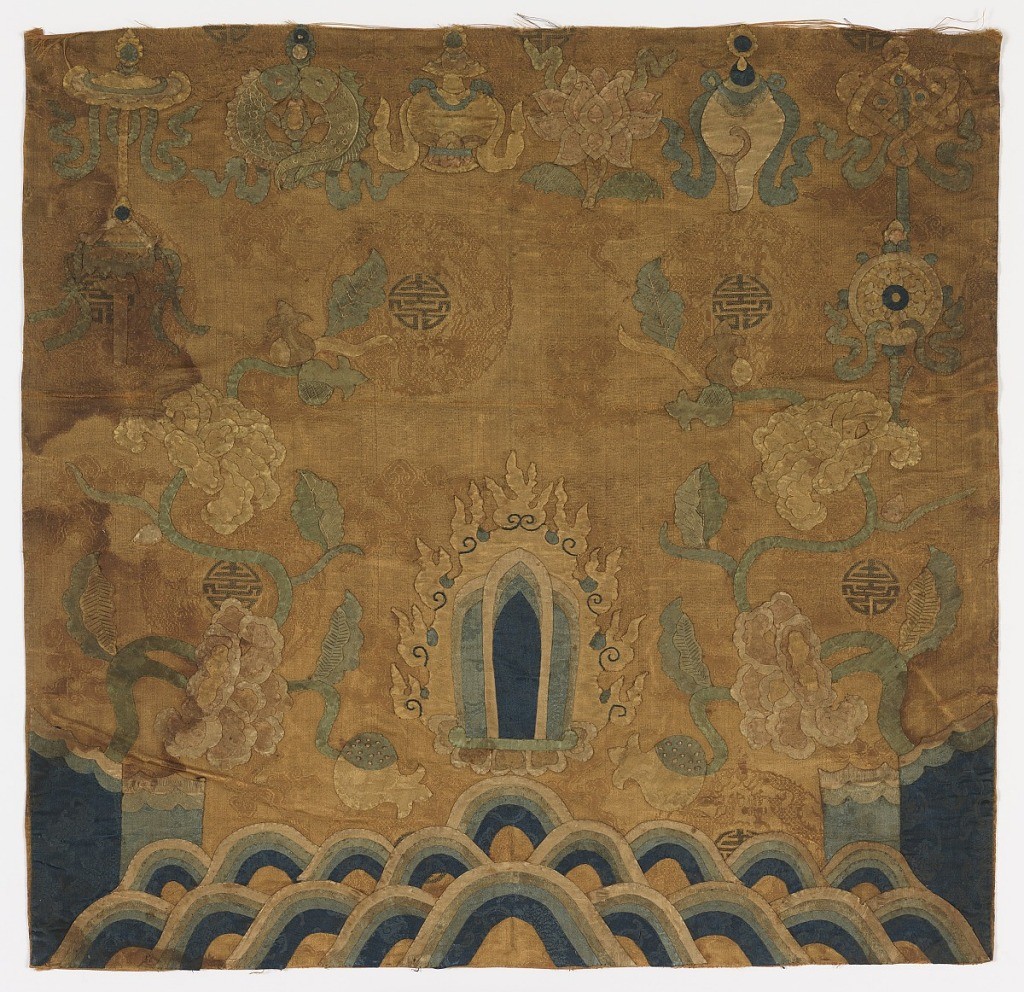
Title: Edge panel
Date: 19th century
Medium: silk, metal thread Technique: applique and embroidery on brocaded damask ground
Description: Square panel of gold tan fine silk damask with Buddhist decorative arrangement in silk damasks in blues, cream, shades of pink, tan, green: waves at bottom, mountain with flowering tree on either side, holy object in flame halo in center, Eight objects of Happy Augury accross top. Ground has big dragon medallions with mongram brocaded in silver in center of each, scattered cloud-bands. Faded from some shade of red to deep golden tan.